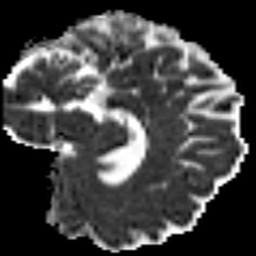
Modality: MD
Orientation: sagittal
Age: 42
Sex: female
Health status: healthy
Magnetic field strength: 3 T
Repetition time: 8.4 s
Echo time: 0.0926 s